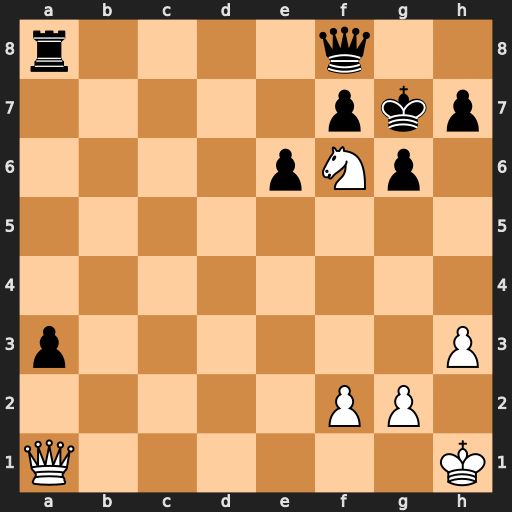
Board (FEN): r4q2/5pkp/4pNp1/8/8/p6P/5PP1/Q6K
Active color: w
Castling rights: -
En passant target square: -
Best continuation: Nd7+ Kg8 Nxf8